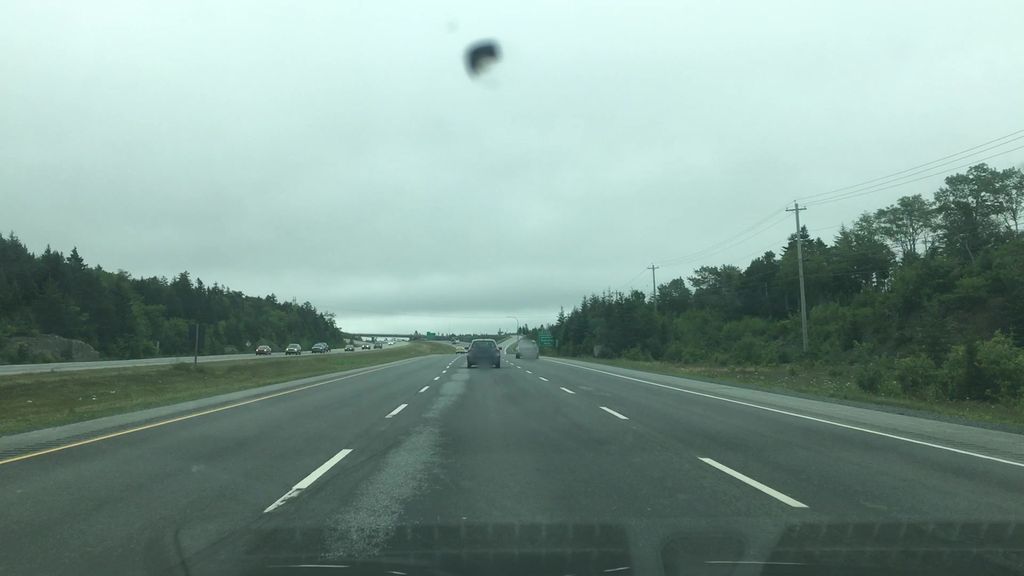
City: halifax